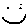
Label: smiley face